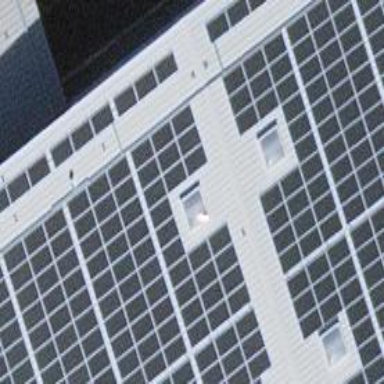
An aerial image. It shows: Solar power generator with photovoltaic panels.